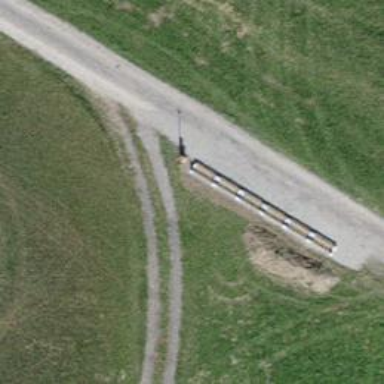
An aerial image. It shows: Bench.